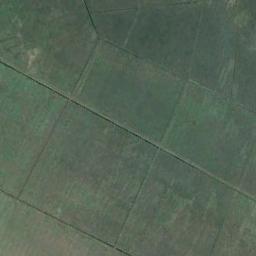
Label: rectangular_farmland